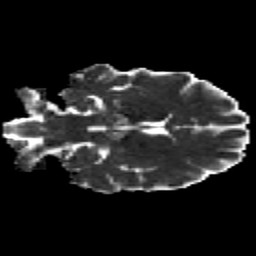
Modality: MD
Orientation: coronal
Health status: healthy
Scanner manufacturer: siemens
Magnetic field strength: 3 T
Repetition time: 12 s
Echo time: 0.092 s